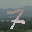
Label: 7